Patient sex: M
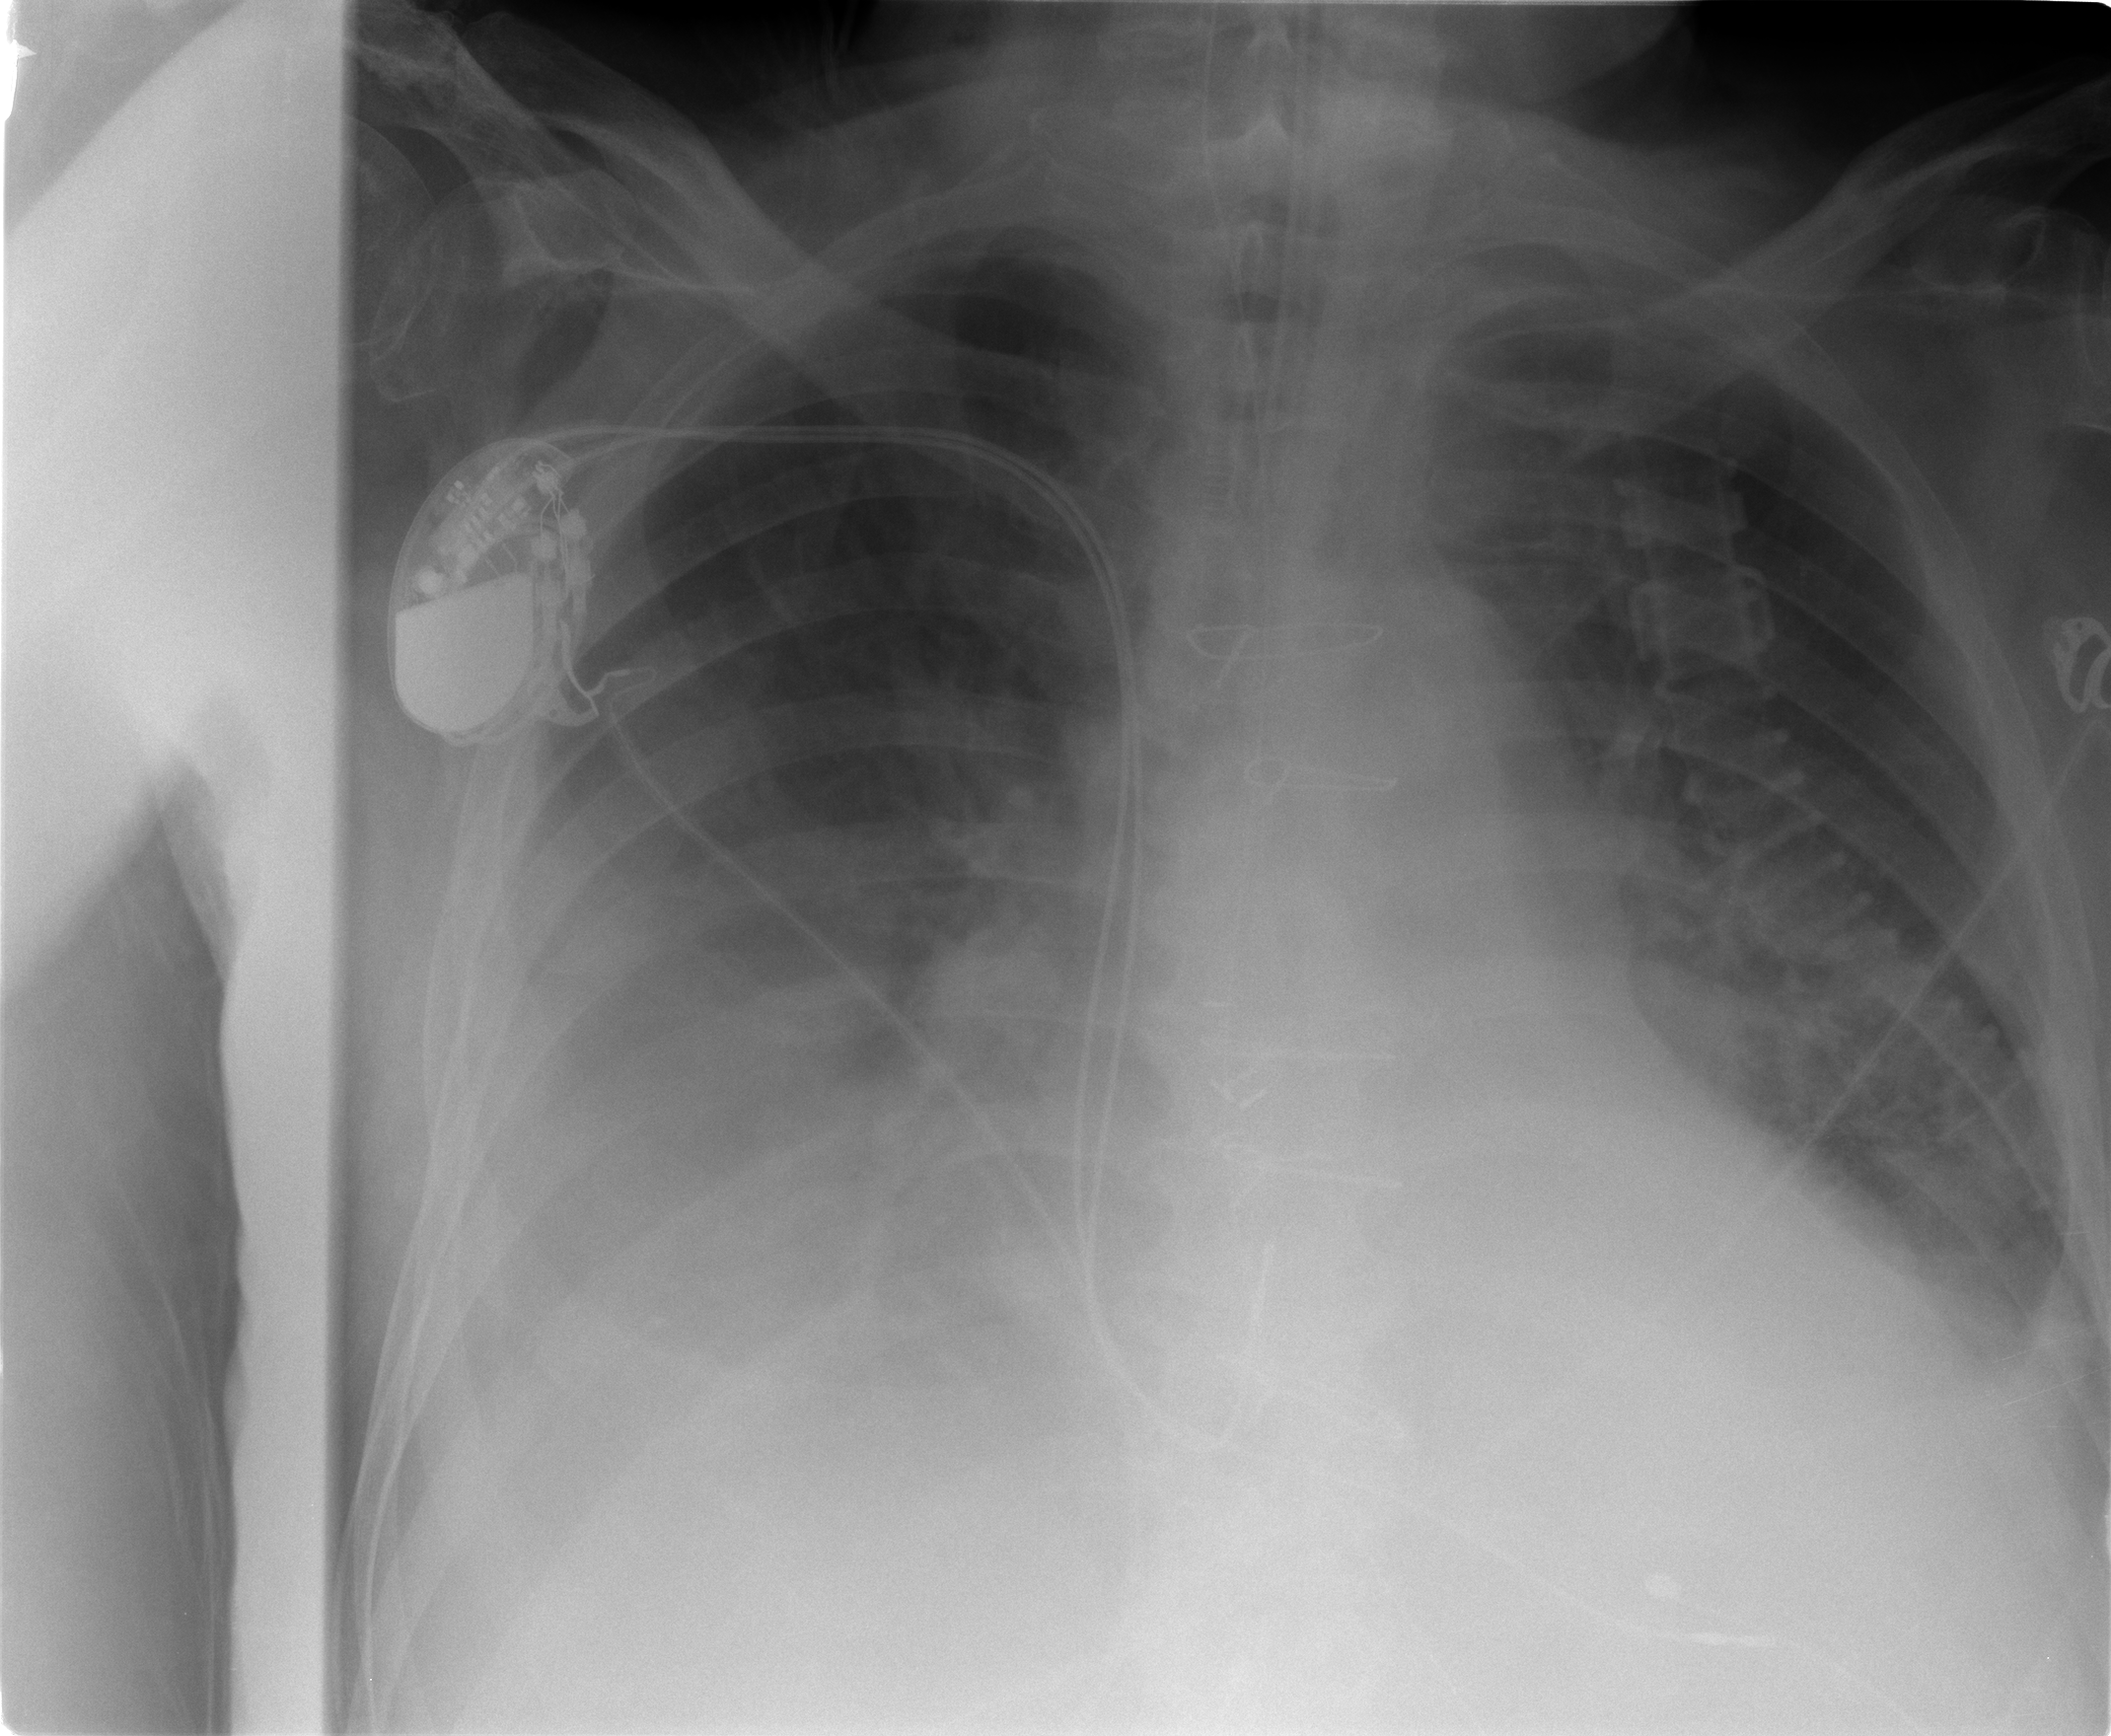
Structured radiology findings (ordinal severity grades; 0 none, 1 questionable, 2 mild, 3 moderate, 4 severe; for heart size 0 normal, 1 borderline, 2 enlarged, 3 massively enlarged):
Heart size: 1
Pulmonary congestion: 3
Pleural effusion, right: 3
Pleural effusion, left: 2
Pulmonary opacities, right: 1
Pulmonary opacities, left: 1
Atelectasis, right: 3
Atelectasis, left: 2